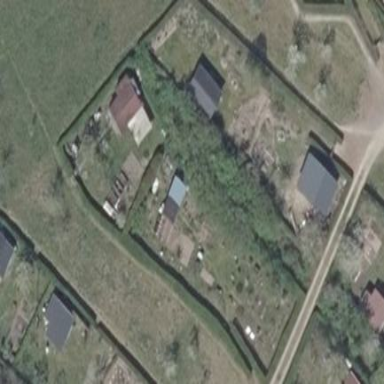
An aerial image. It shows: Plot within allotments.